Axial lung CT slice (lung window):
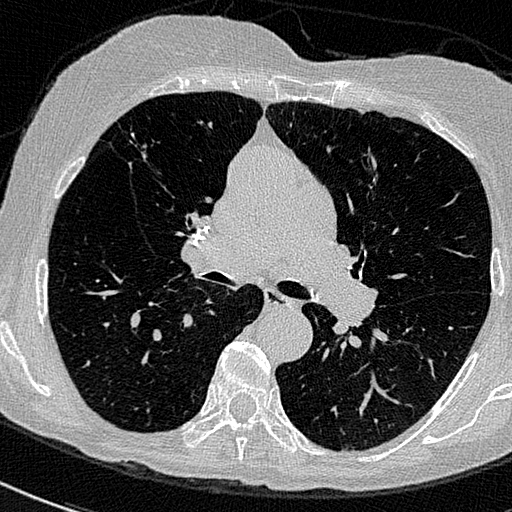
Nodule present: no